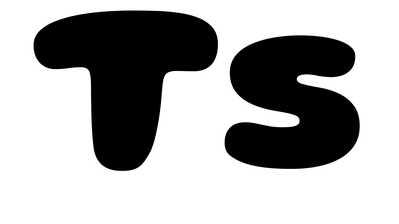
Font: Gluten_ExtraBold